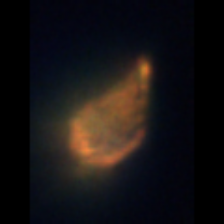
Taxon: Ciliates
Group: Other